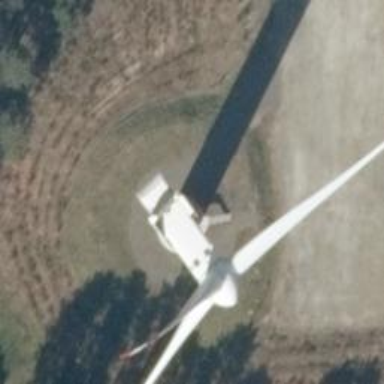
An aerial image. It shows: Wind power generator with wind turbines.